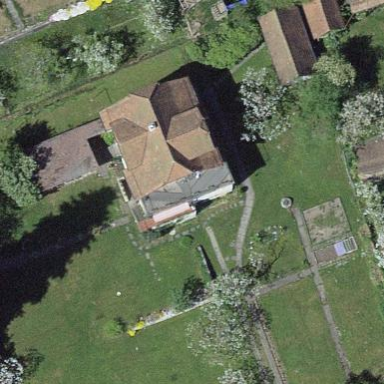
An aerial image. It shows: House with half-hipped roof shape.